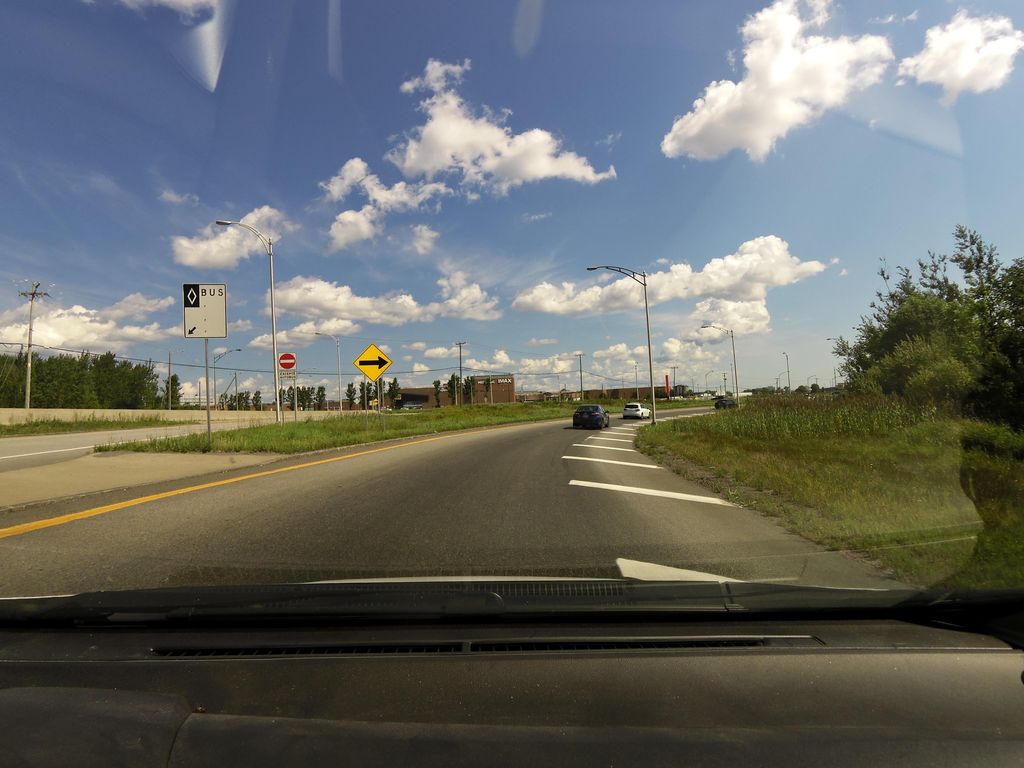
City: quebec_city